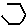
Label: hexagon